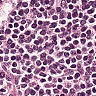
Metastatic tissue present: no